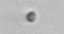
Label: nanoplankton_mix